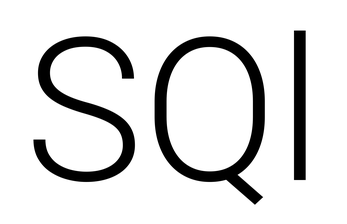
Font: Roboto_Light